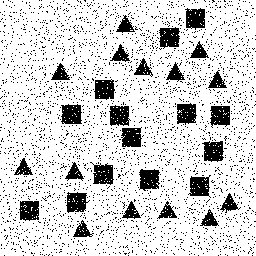
Squares: 14
Triangles: 14
Stars: 0
Total shapes: 28